Field crop: maize
Growth stage: 2
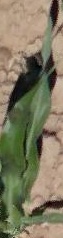
Species: maize